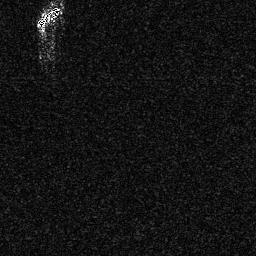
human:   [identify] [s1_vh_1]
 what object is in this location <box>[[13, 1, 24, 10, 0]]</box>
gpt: <ref>1 medium ship at the top left</ref>